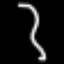
Label: squiggle